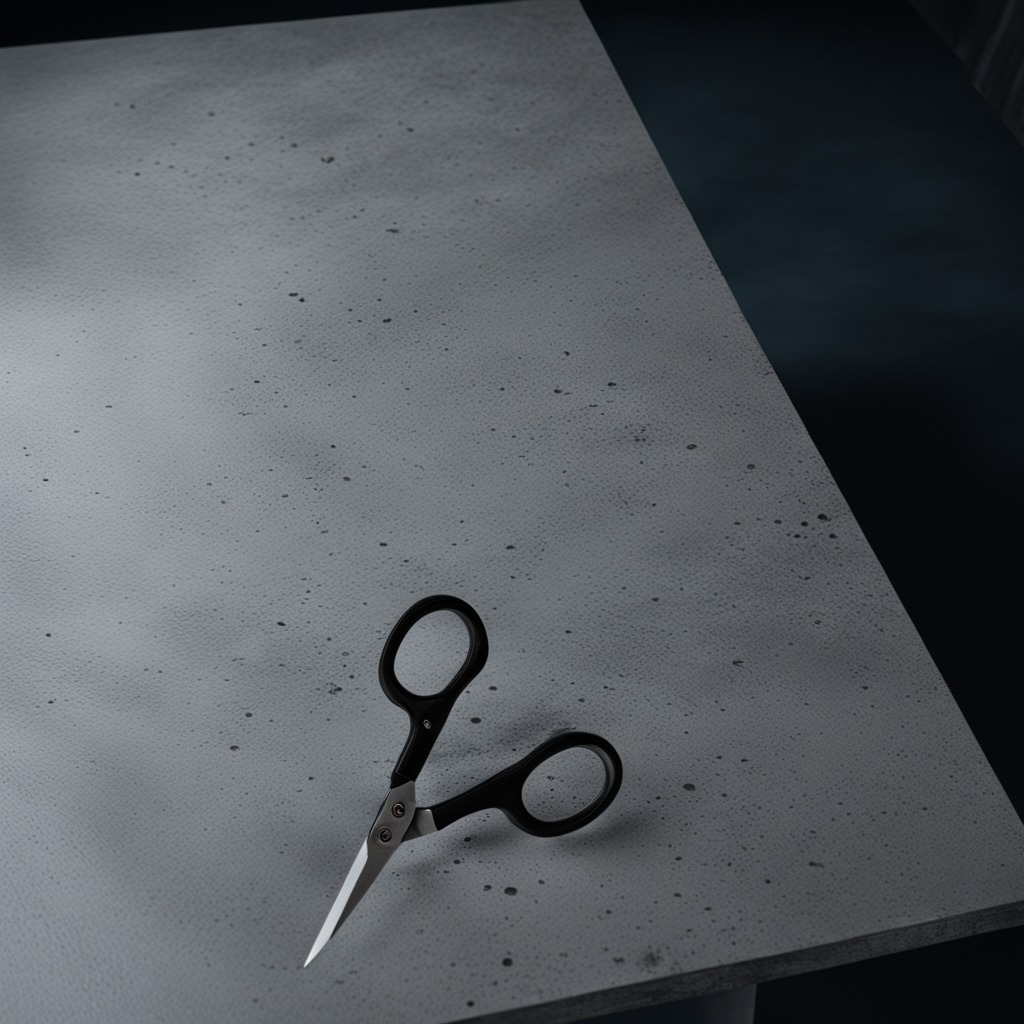
A scissor is lying on a clean granite table inside a workshop at night dim ambient light soft shadows worn but